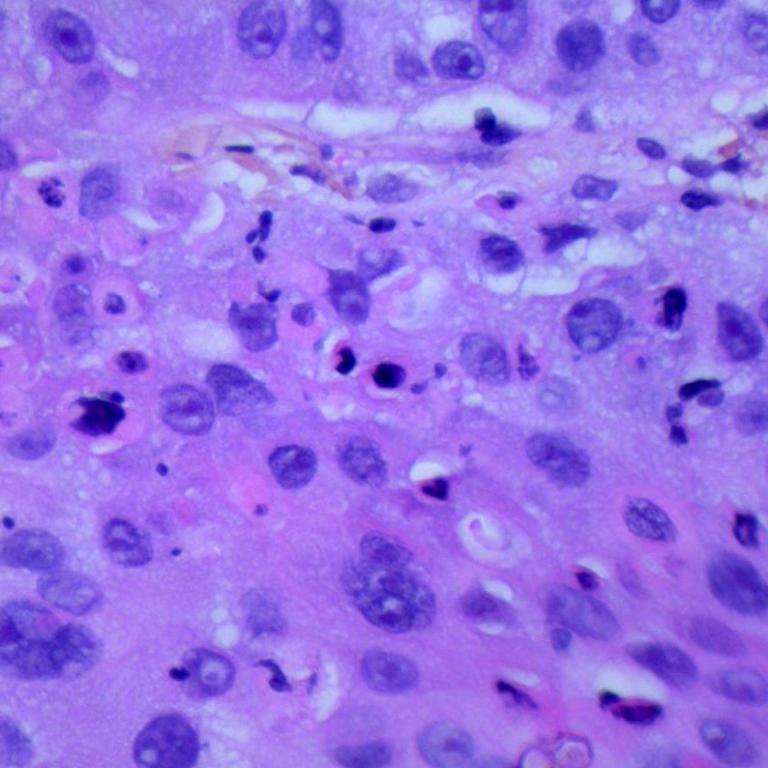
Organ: lung
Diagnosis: squamous carcinomas